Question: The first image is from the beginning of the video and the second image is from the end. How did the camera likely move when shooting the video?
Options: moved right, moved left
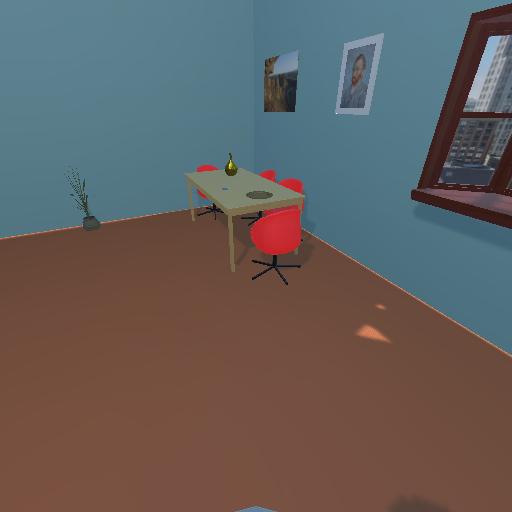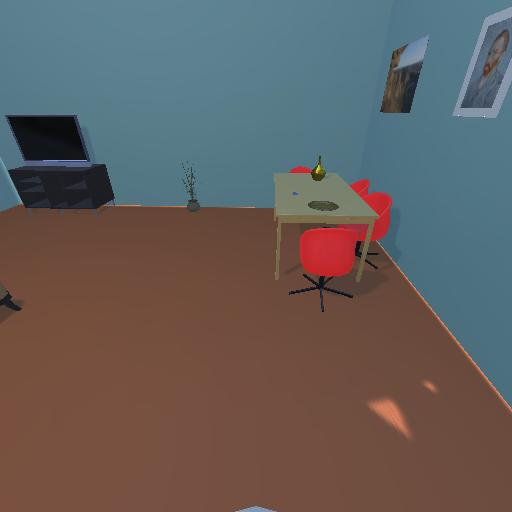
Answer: moved right